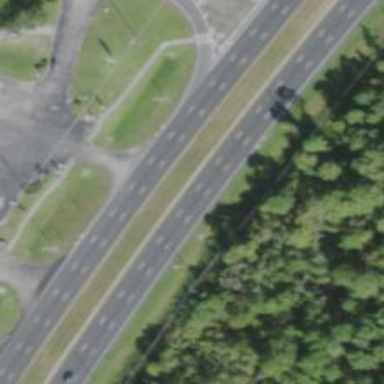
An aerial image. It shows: Asphalt road classified as trunk highway.